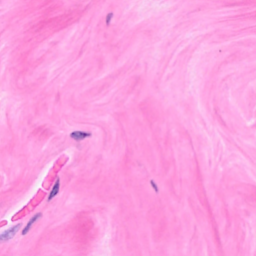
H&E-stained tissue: Breast